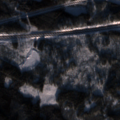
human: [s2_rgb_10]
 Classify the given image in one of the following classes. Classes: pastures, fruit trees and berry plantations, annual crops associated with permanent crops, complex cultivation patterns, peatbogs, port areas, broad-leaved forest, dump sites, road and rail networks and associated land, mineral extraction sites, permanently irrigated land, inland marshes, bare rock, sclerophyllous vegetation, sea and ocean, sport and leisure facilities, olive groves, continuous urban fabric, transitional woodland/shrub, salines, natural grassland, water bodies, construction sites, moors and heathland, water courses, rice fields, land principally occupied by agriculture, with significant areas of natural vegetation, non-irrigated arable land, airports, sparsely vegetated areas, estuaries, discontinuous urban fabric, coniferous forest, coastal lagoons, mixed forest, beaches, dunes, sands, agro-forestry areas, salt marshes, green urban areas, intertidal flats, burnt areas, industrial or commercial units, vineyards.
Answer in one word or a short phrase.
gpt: construction sites, coniferous forest, mixed forest